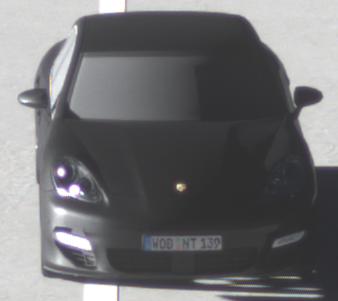
Make: Porsche
Model: Panamera
Detailed model: Panamera (970)
Model produced from: 2010/05
Model produced until: 2013/04
Doors: 5
Color: black
Road condition: dry road
Daytime: sunrise or sunset
Contrast: high contrast